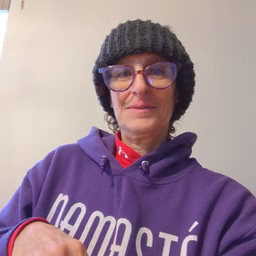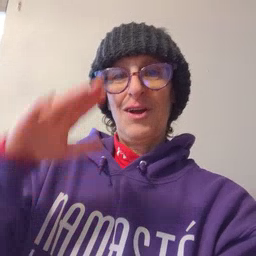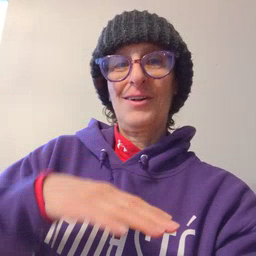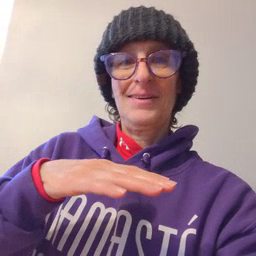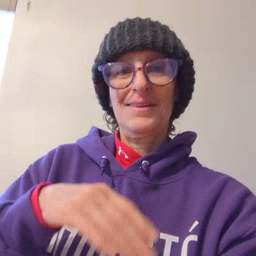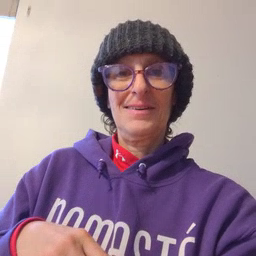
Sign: on